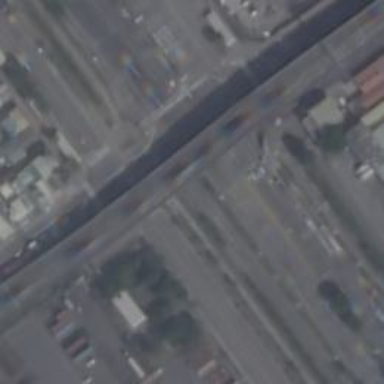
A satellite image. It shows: Viaduct bridge over motorway link.